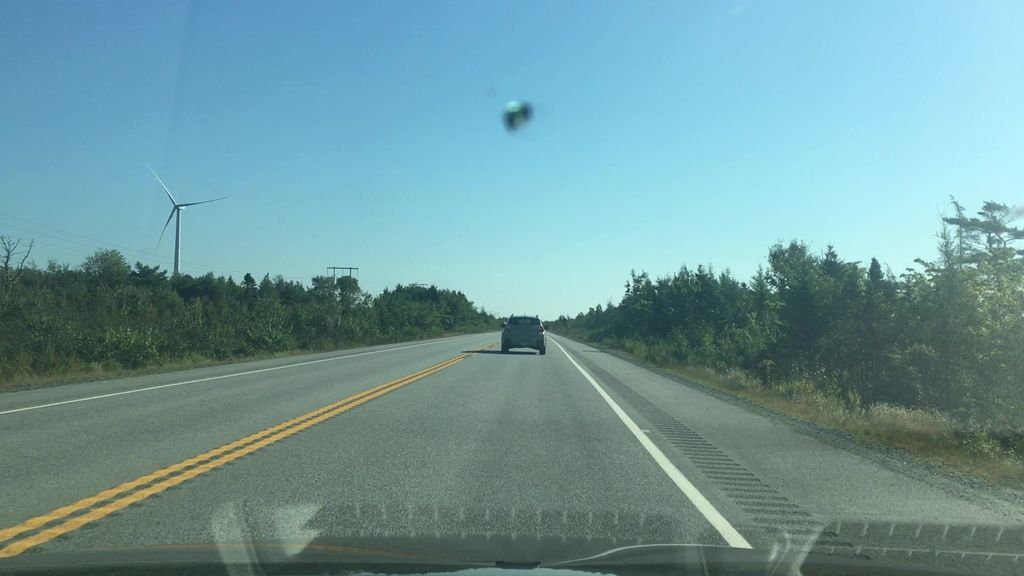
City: halifax